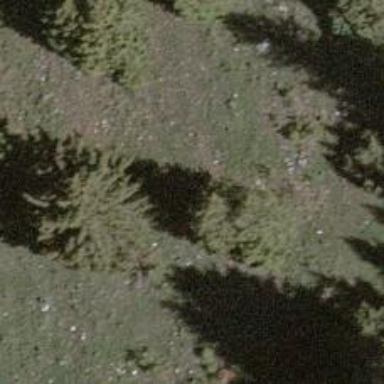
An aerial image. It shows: Single tag "natural: tree."